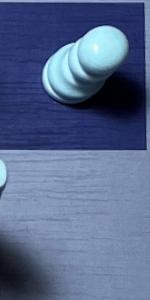
Label: Empty